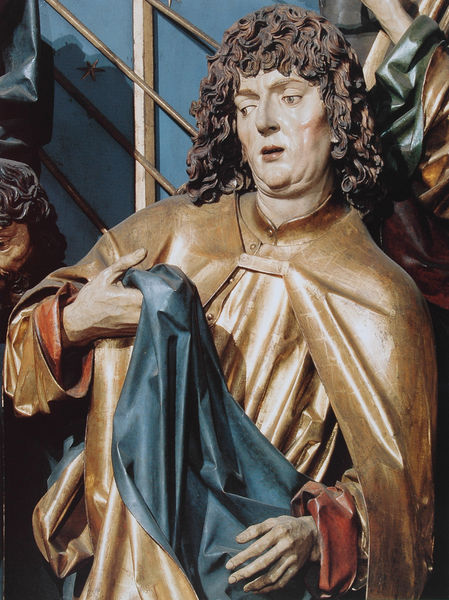
Titel: Hochaltar, Mittelschrein, Apostel Philippus (Detail)
Künstler: Veit Stoß
Standort: Krakau
Institution: Pfarrkirche Maria Himmelfahrt
Schlagwörter: blau, dunkel, hand, haut, kopf, mann, umhang, grün, ausschnitt, braun, frau, holz, kleider, mund, nase, blick, rot, schal, tuch, augen, falten, gesicht, kragen, trauer, herr, hände, portrait, kirche, figur, gewand, gold, haare, mantel, stoff, kinn, locken, skulptur, statue, ausdruck, detail, thomas, mimik, robe, geländer, plastik, bemalt, foto, fotografie, stern, geld, stehkragen, altar, schnitzerei, heiliger, gefasst, geschnitzt, schnitzen, bund, gürn, statur, erstaunen, erschrocken, bartlos, zweifel, haarlocken, bibelfigur, krauses haar, startur, depardieu, plaske, dormity, high altar of st mary